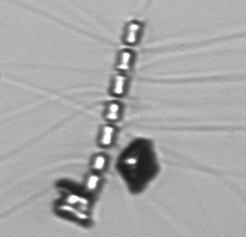
Label: Chaetoceros